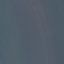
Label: SeaLake